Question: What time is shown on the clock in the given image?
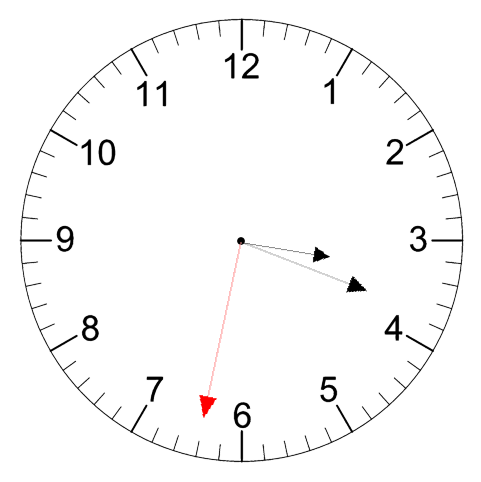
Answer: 03:18:32